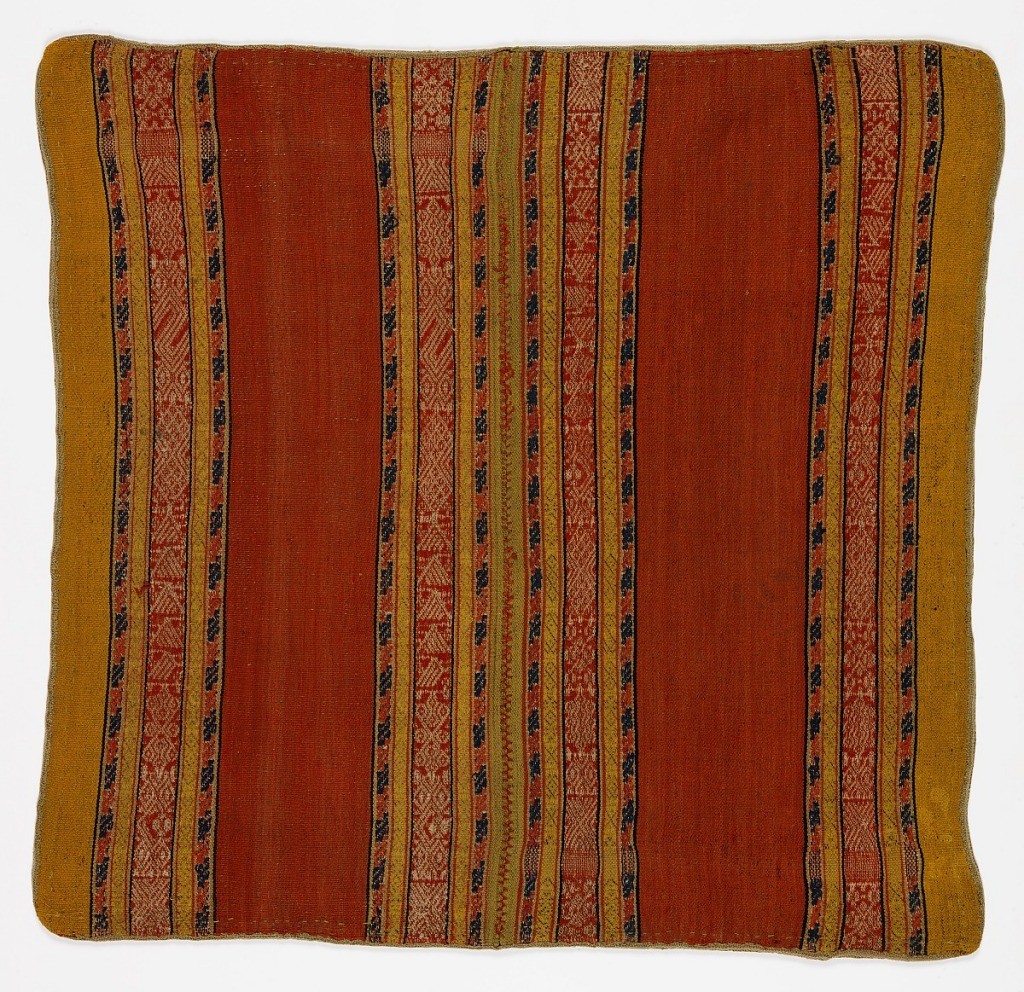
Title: Textile
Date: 17th century
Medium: wool Technique: compound weave
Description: Woolen compound cloth weave. Vertical stripes of geometric designs in red, blue and white alternating with plain cloth ground in yellow and red. Two lengths sewn together. Wool binding around edge.